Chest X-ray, PA view. Patient: 27 years old, sex M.
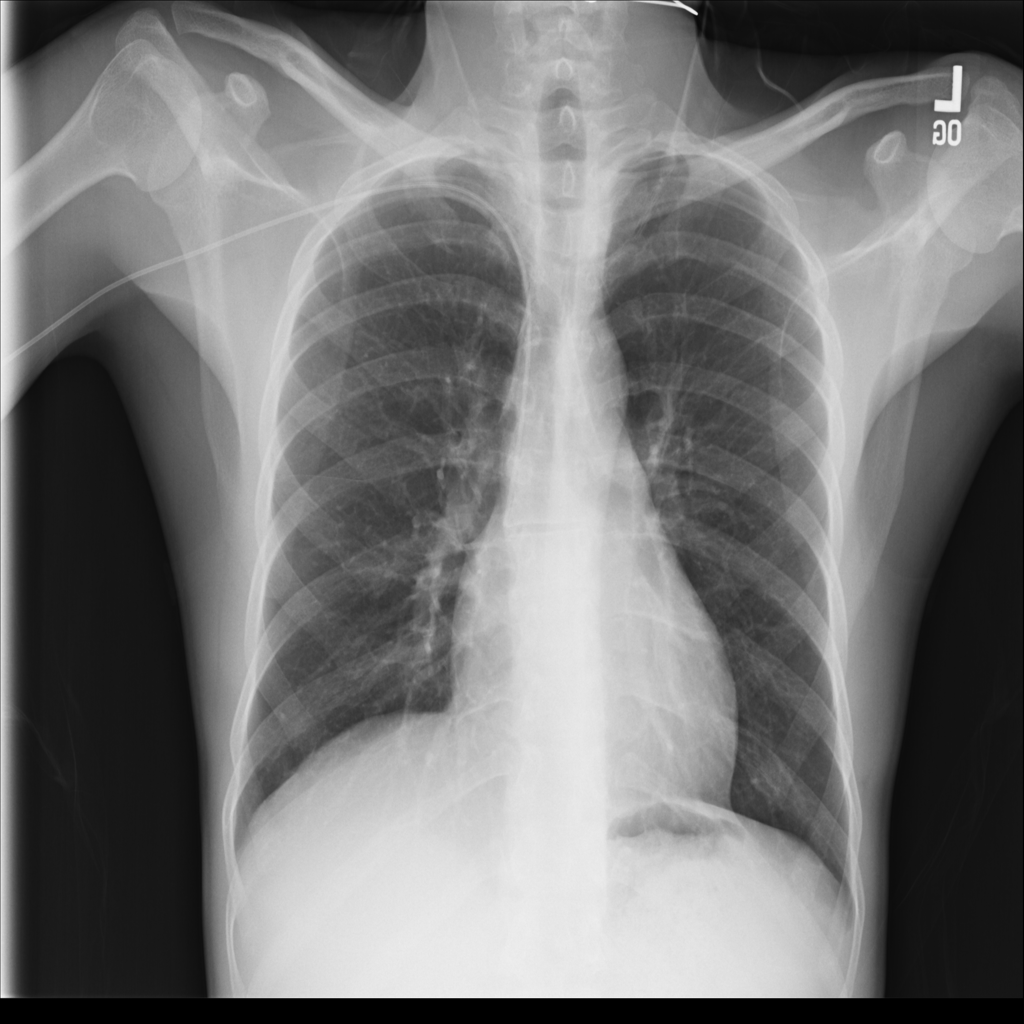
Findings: No Finding